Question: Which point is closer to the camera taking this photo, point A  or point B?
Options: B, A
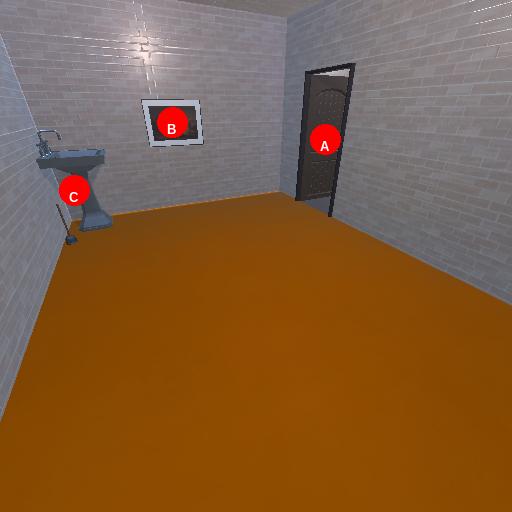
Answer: B